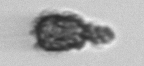
Label: Syracosphaera_pulchra